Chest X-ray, PA view. Patient: 56 years old, sex F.
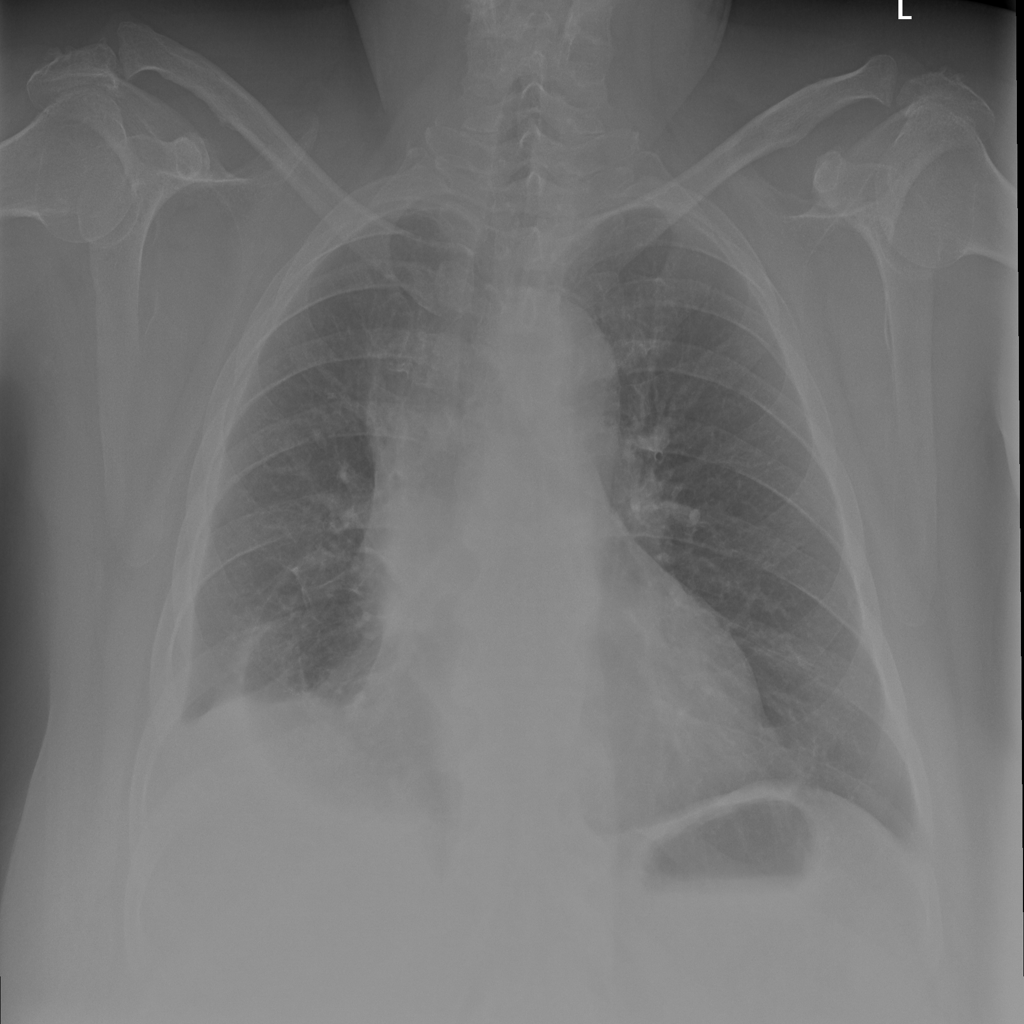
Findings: Effusion, Infiltration